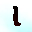
Label: 1